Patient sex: M
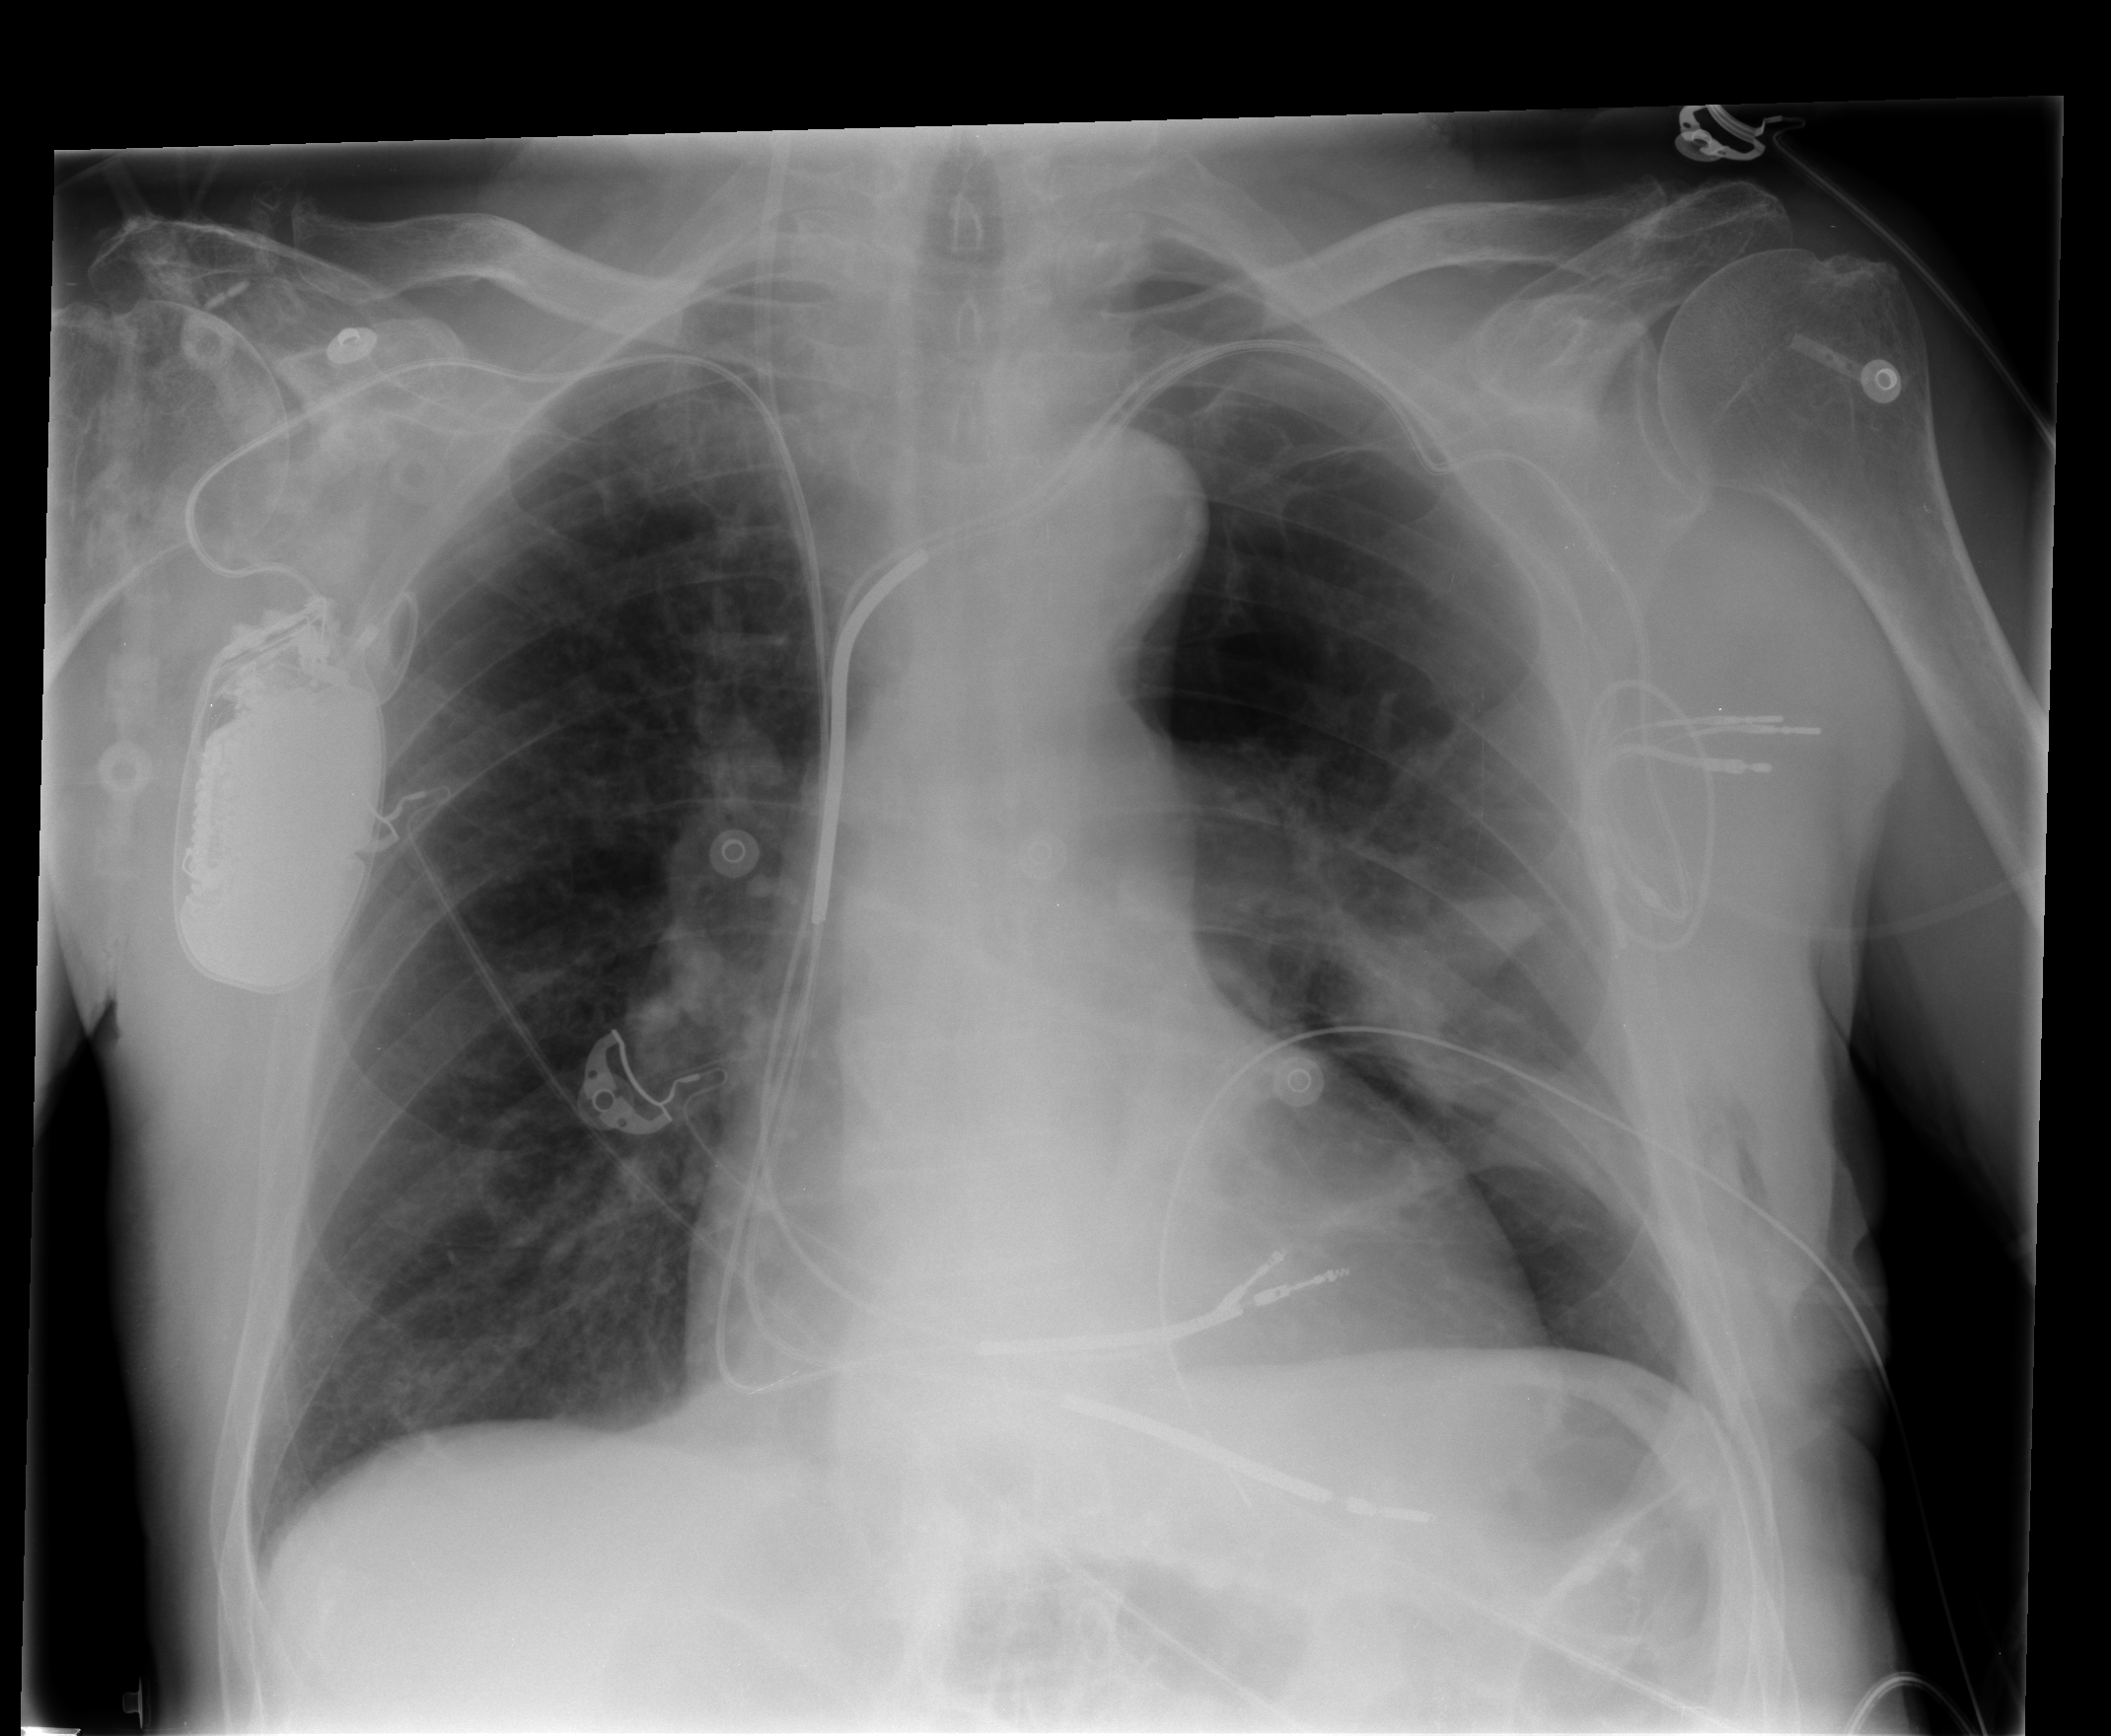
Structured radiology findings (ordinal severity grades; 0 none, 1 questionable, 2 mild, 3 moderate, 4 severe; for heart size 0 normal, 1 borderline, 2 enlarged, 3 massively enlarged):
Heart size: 1
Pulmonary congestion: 0
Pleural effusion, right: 0
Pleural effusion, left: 2
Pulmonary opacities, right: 1
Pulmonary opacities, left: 1
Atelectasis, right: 2
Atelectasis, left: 2